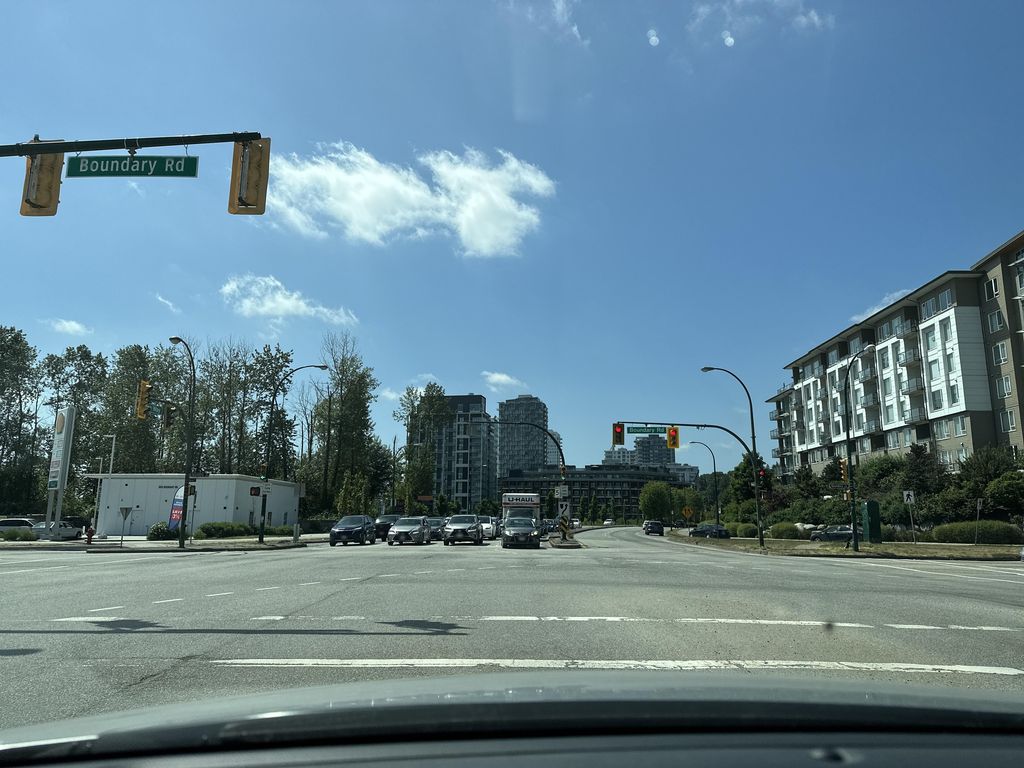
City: vancouver